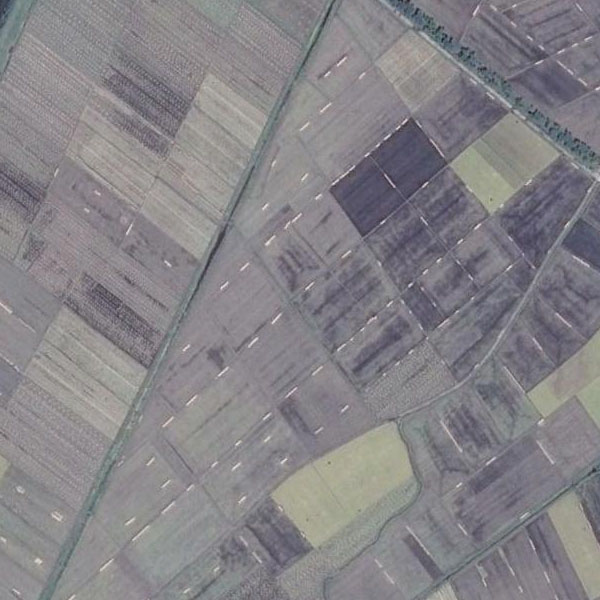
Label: Farmland